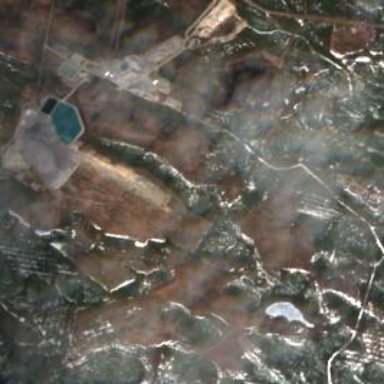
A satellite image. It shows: Industrial area used for mining operations.